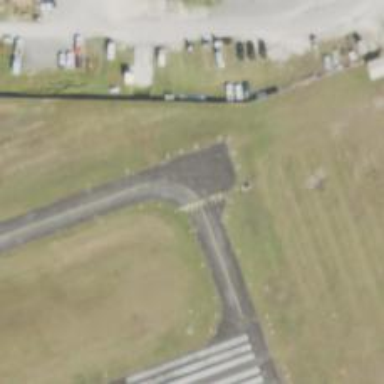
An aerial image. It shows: Image of taxiway at airport.